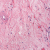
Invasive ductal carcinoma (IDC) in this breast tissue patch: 1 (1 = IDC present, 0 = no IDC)